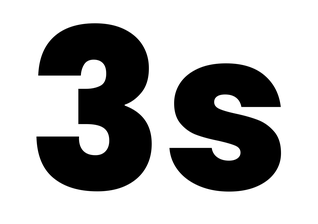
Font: Poppins-ExtraBold